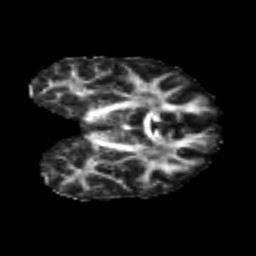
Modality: FA
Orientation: coronal
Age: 24
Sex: male
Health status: healthy
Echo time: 0.074 s